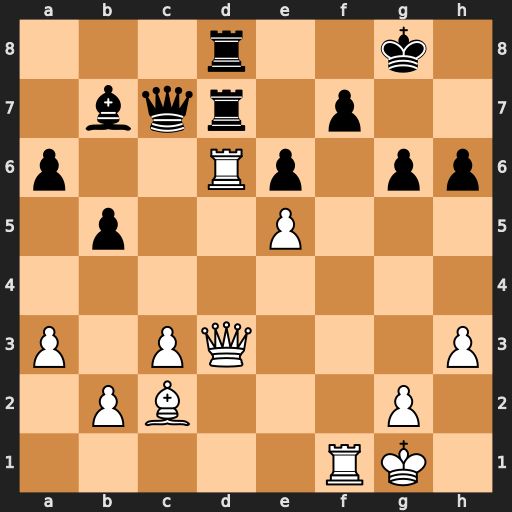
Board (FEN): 3r2k1/1bqr1p2/p2Rp1pp/1p2P3/8/P1PQ3P/1PB3P1/5RK1
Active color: w
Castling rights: -
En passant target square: -
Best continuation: Rxf7 Kxf7 Qxg6+ Kf8 Qxh6+